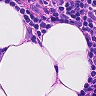
Metastatic tissue present: no